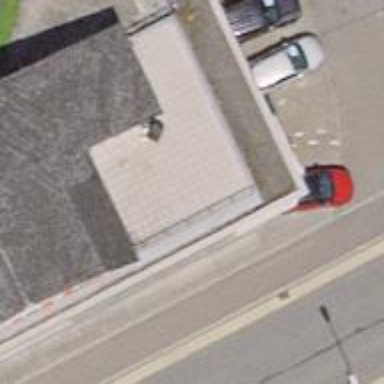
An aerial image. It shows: Shop that sells cars.